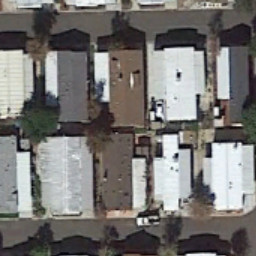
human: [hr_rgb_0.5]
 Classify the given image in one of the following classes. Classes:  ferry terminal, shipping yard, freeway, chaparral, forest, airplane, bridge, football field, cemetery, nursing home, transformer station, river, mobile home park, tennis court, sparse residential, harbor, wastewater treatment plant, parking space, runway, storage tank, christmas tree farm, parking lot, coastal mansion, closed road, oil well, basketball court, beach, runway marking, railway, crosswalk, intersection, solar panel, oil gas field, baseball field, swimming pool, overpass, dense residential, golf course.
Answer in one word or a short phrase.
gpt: mobile home park